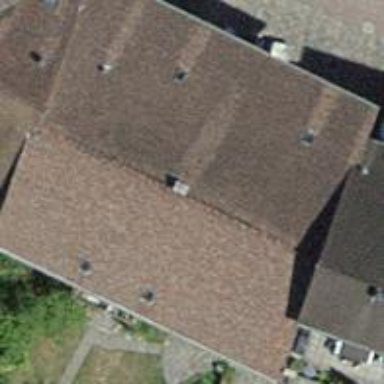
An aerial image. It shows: Gabled building with roof made of roof tiles. The roof is oriented across the building.